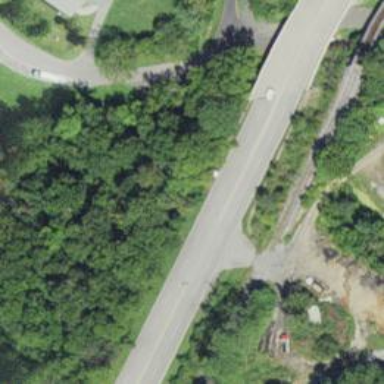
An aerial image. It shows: Primary highway.